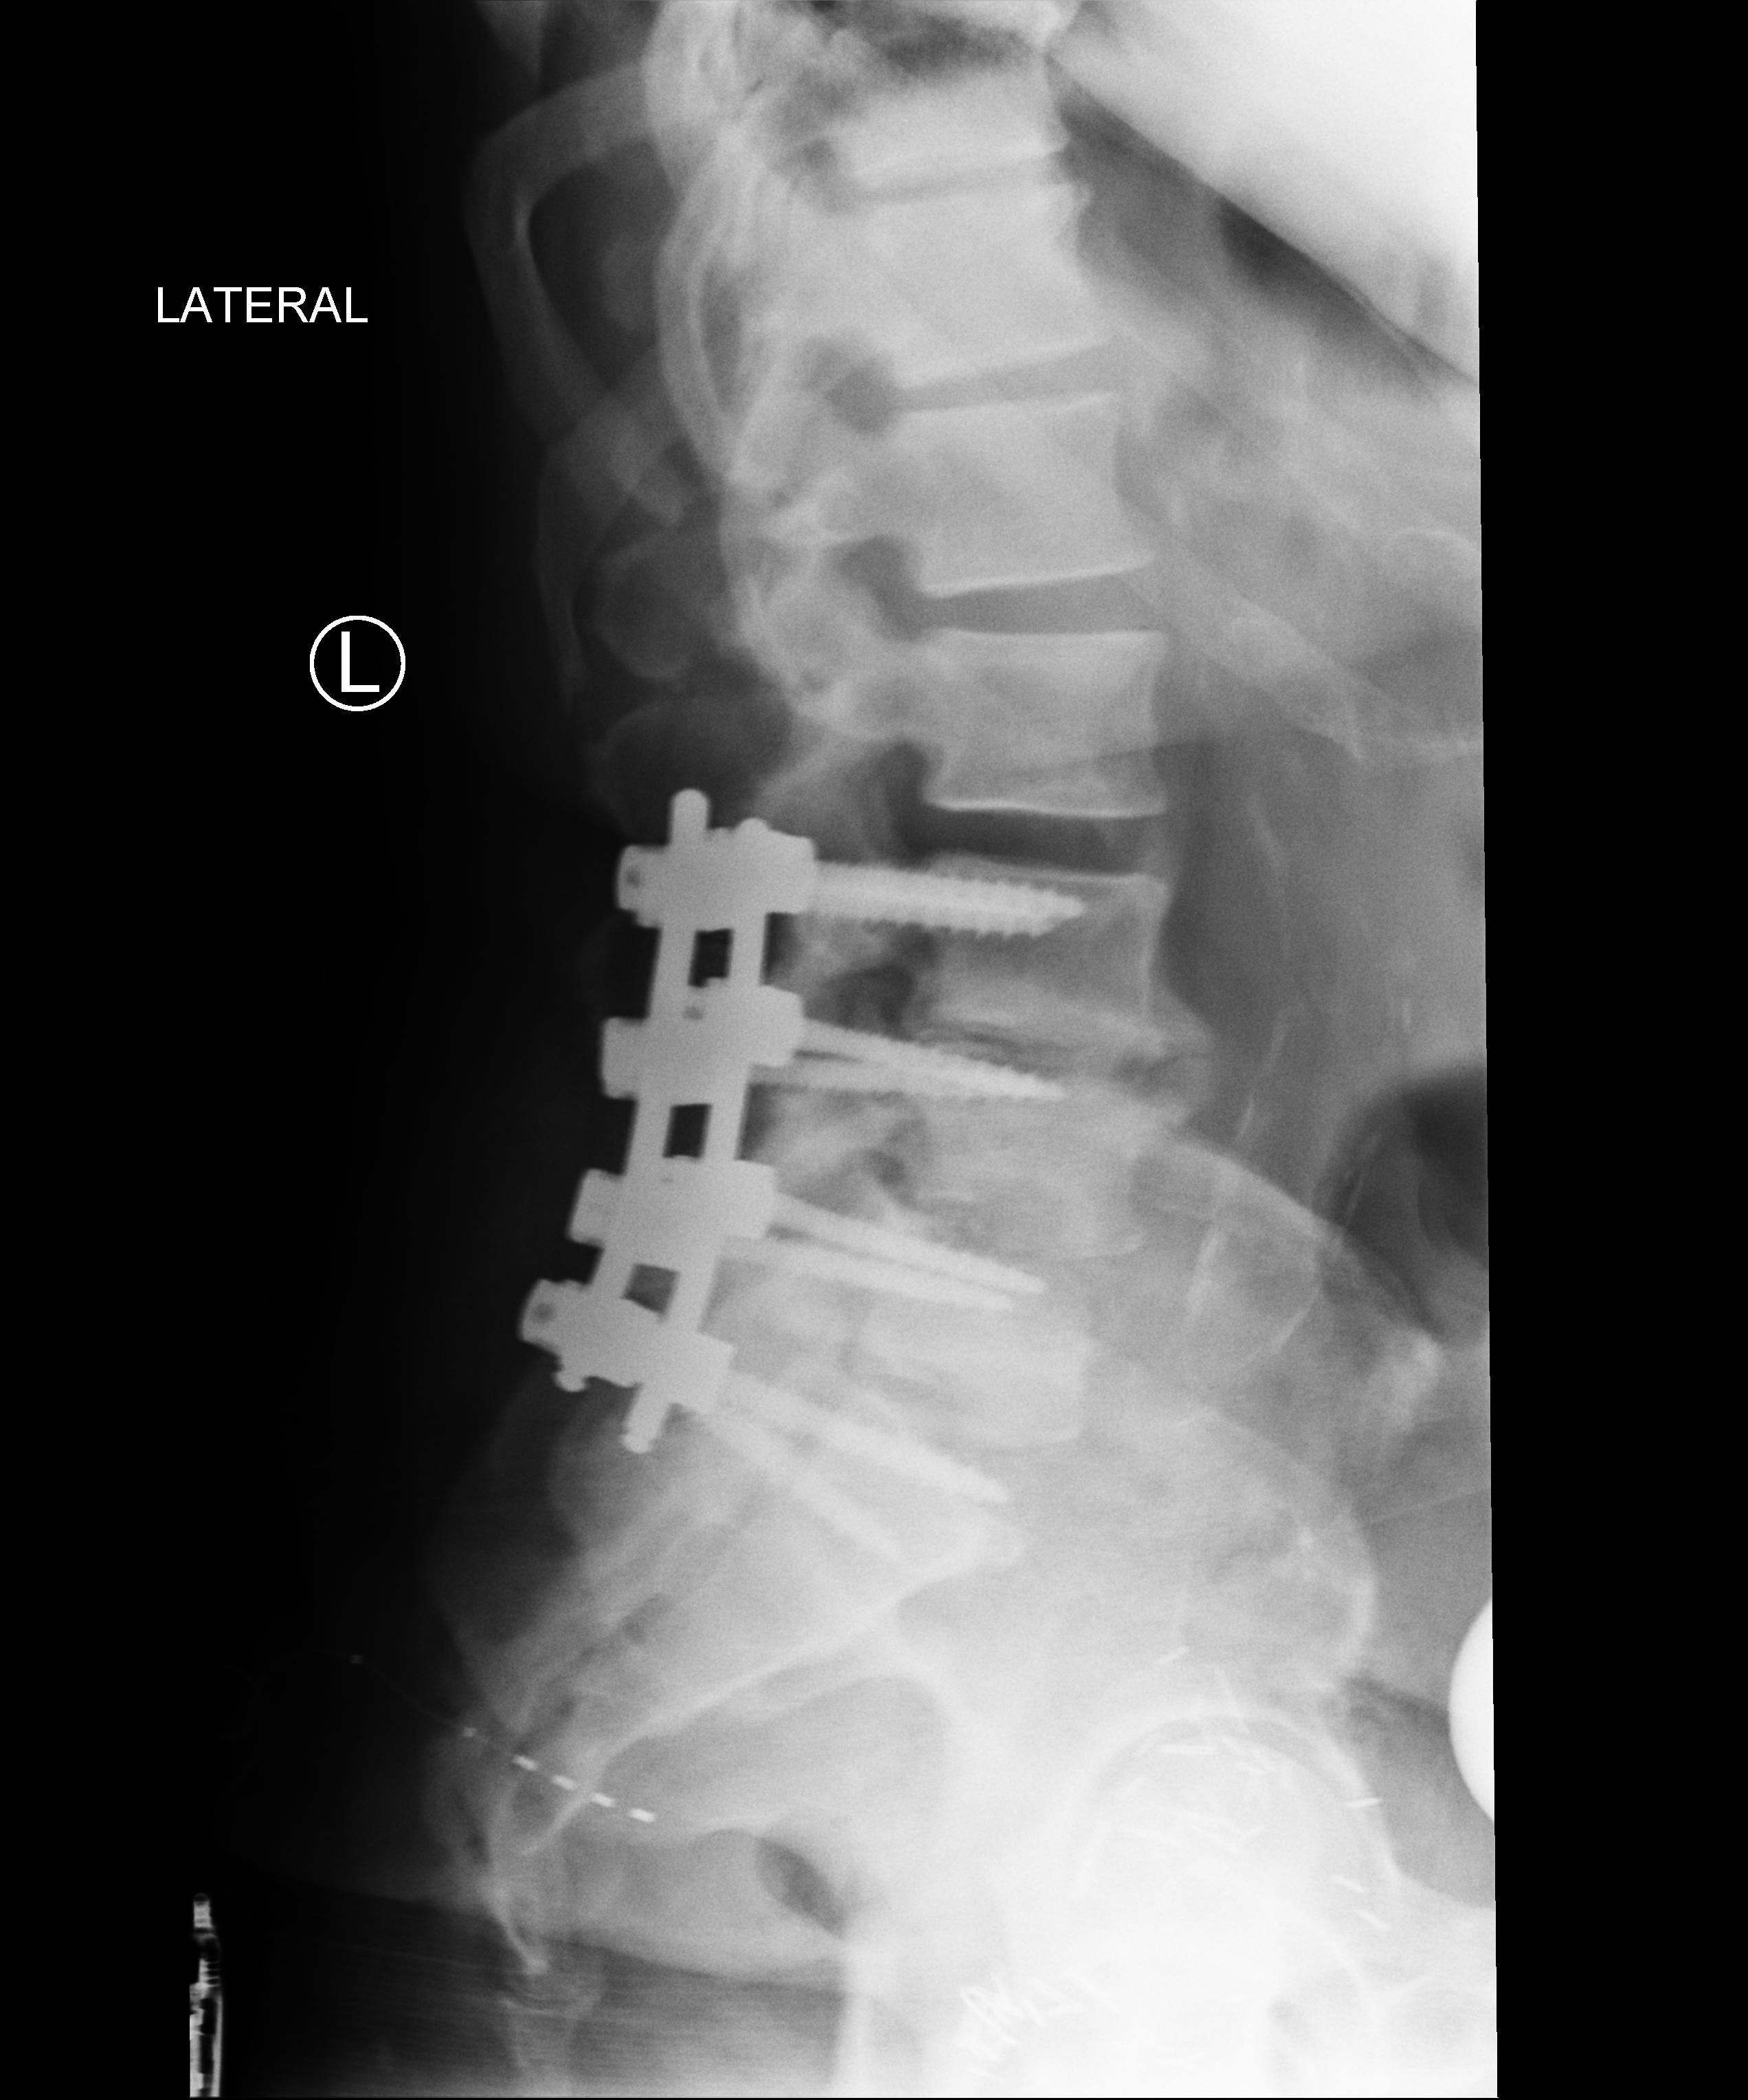
View: LATERAL
Implant manufacturer: medtronic solera